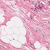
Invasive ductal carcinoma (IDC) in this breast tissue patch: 0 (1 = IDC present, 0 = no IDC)